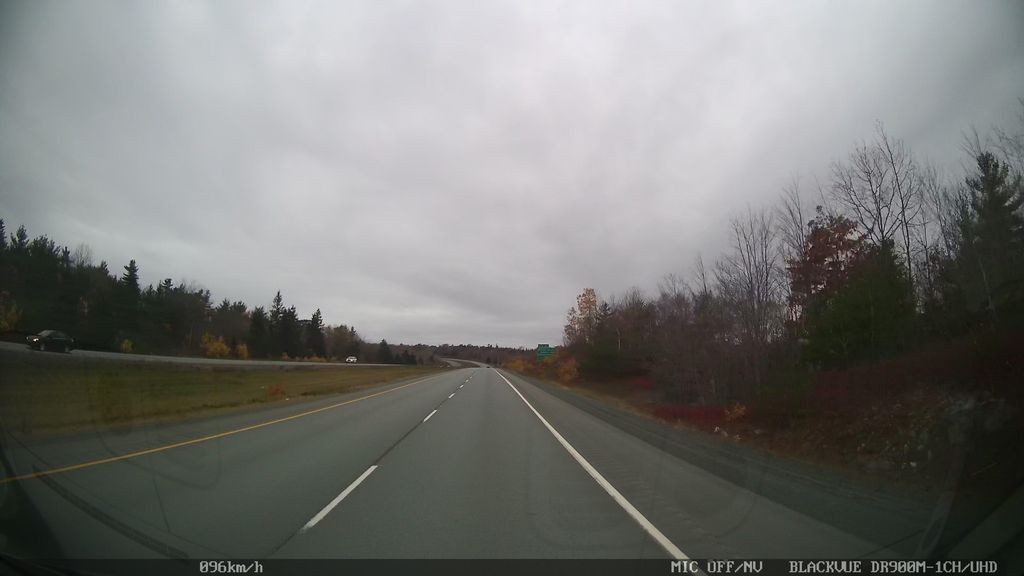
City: halifax